Question: I wrote the following code:
'''
import pandas as pd
from pandas_datareader import data as wb
import numpy as np
import matplotlib.pyplot as plt
import matplotlib.dates as dates
assets= ["WMT", "FB"]
source=pd.read_csv("C:/Users/HarshitGoyal/Downloads/Walmart_FB_2014_2017.csv", index_col="Date")
source= (source/source.iloc[0])*100
source.plot(figsize=(10,5))
'''
and obtained the following output(Please click on the URL below):
Here, Date is displayed on the graph but not the values. Please help!
P.S.- I am a beginner in Python.

<URL>
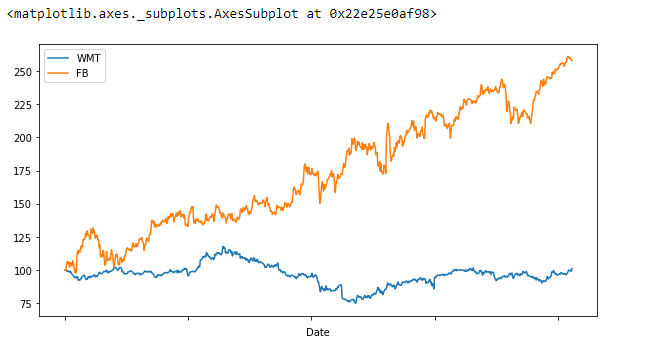
Answer: The key is your 'source.index' is as 'str' type. Since your are working with stock prices, i.e. Time Series data, so the better way is to turn the index as 'datetime' type, with the parameter: 'parse_dates=True':
'''
>>> df = pd.read_csv('Walmart_FB_2014_2017.csv', index_col='Date', parse_dates=True)
>>> dff = df / df.iloc[0]
>>> dff.plot()
'''
Also, for simple case plots, Pandas built-in <URL> ability can just work.
<URL>
Check the 'dtype' difference:
'''
>>> source = pd.read_csv('Walmart_FB_2014_2017.csv', index_col='Date')
>>> source.index
Index(['2013-12-31', '2014-01-02', '2014-01-03', '2014-01-06', '2014-01-07',
...
'2017-04-03', '2017-04-04', '2017-04-05', '2017-04-06', '2017-04-07'],
dtype='object', name='Date', length=824)
>>> # Note the differences.
>>> df = pd.read_csv('Walmart_FB_2014_2017.csv', index_col='Date', parse_dates=True)
>>> df.index
DatetimeIndex(['2013-12-31', '2014-01-02', '2014-01-03', '2014-01-06',
...
'2017-04-04', '2017-04-05', '2017-04-06', '2017-04-07'],
dtype='datetime64[ns]', name='Date', length=824, freq=None)
'''